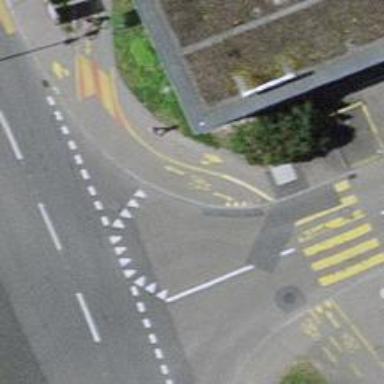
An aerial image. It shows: Sidewalk.